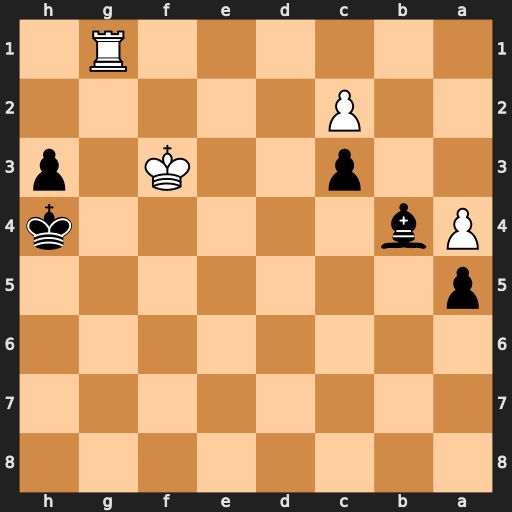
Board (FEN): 8/8/8/p7/Pb5k/2p2K1p/2P5/6R1
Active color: b
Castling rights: -
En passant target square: -
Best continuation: h2 Ra1 Kh3